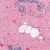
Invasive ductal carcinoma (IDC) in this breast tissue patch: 0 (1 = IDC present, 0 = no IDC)